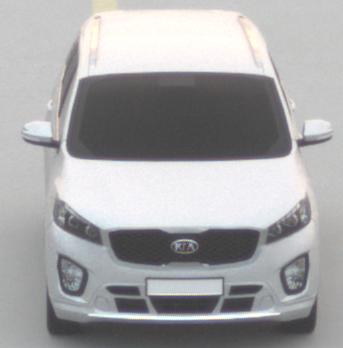
Make: KIA
Model: Sorento 2.2 CRDi
Detailed model: Sorento (UM)
Model produced from: 2015/03
Model produced until: 2017/10
Doors: 5
Color: white
Road condition: dry road
Daytime: sunrise or sunset
Contrast: low contrast